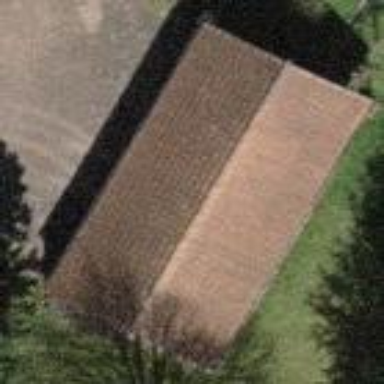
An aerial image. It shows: Garage.